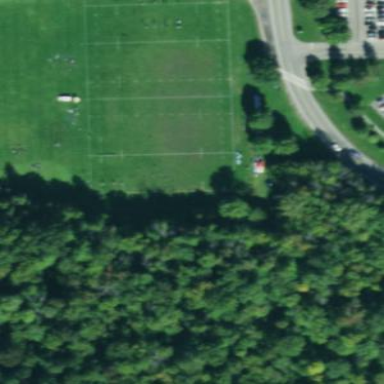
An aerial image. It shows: Soccer pitch for leisure land activities.